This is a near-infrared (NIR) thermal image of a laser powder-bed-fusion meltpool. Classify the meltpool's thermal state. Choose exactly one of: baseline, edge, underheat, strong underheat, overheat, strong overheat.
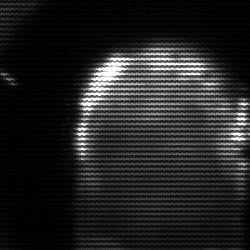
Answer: baseline